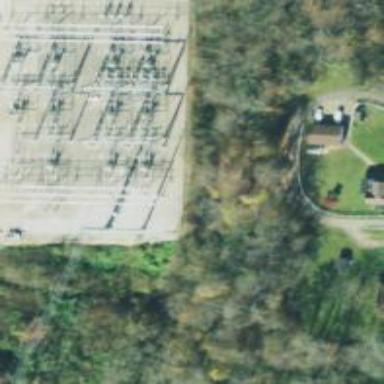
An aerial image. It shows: Switch for power supply.